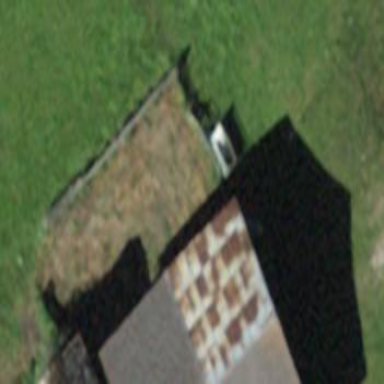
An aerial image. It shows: Simple and straightforward house.